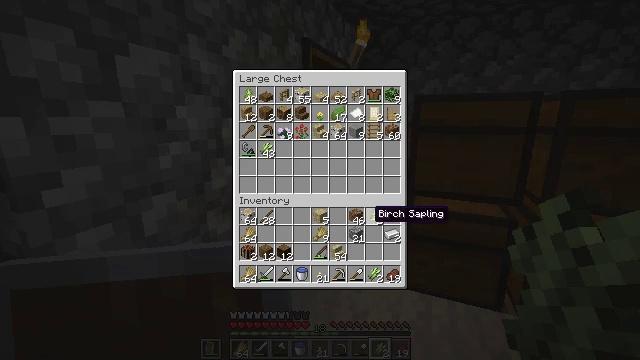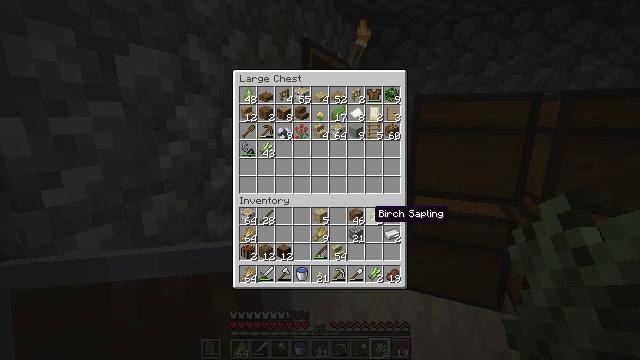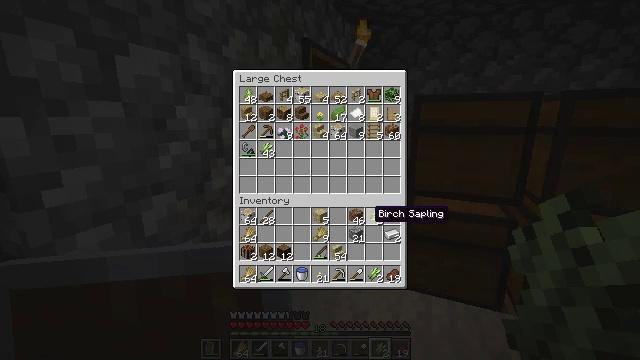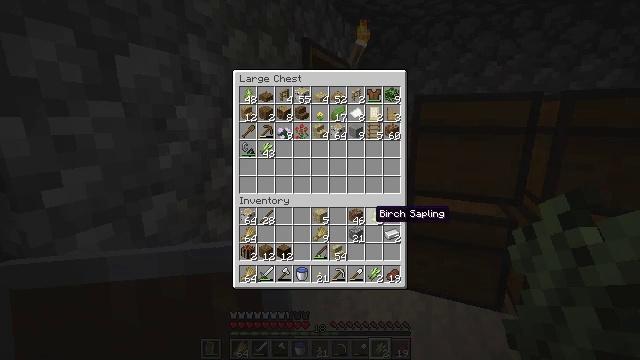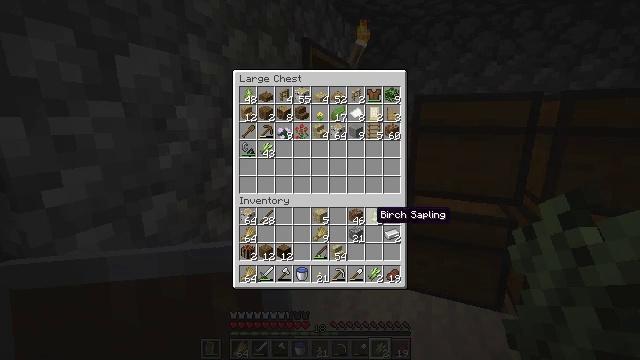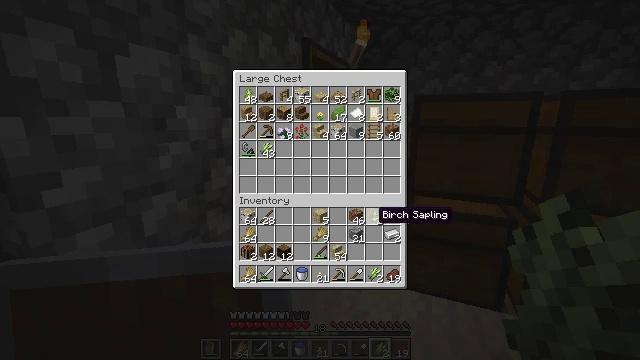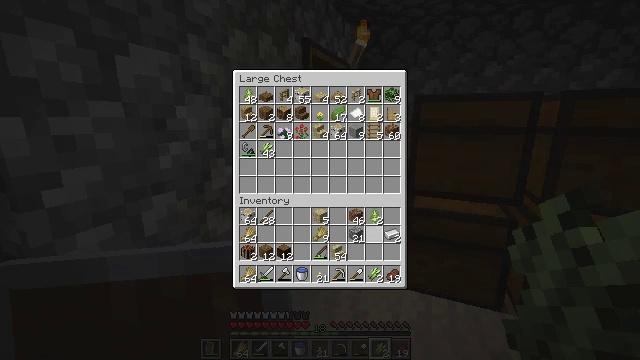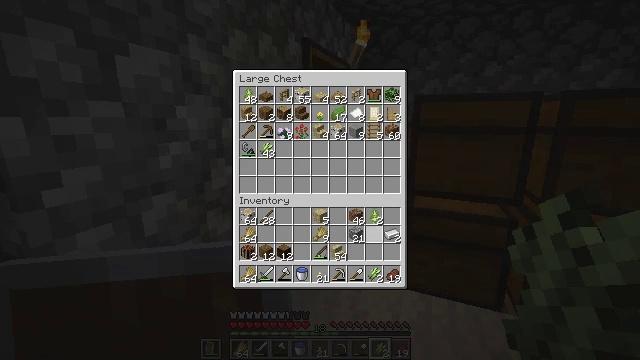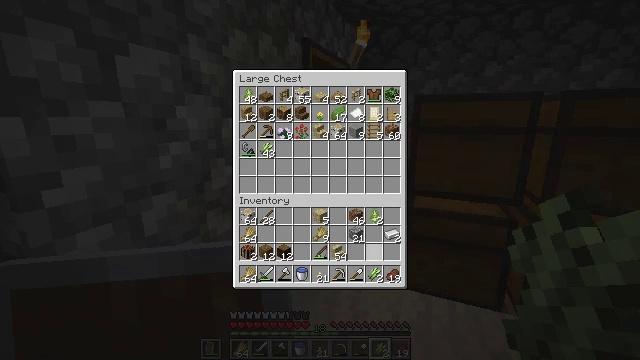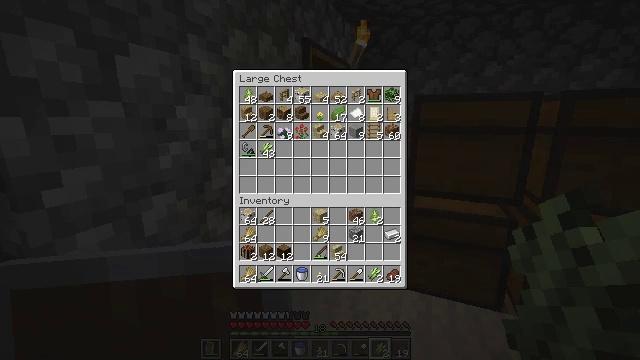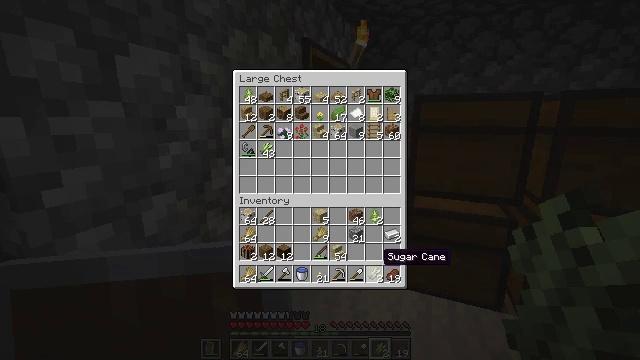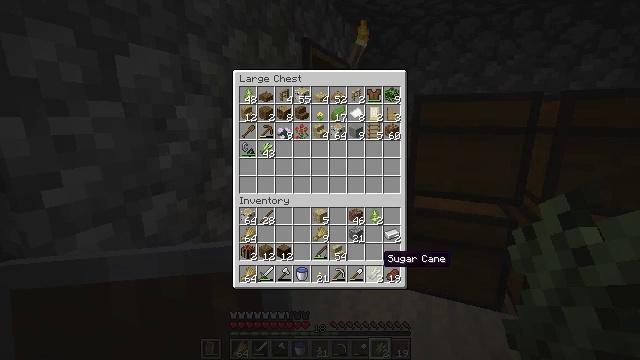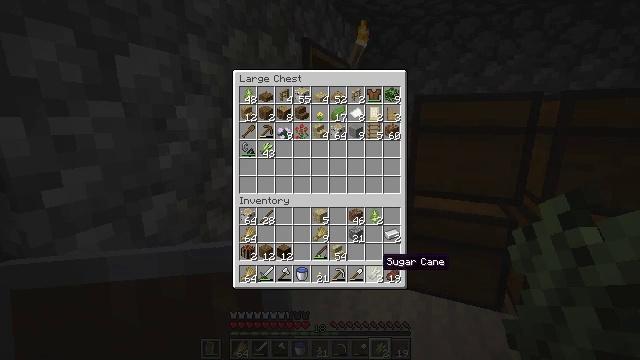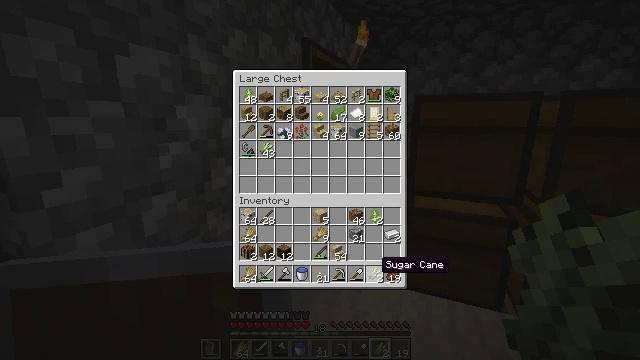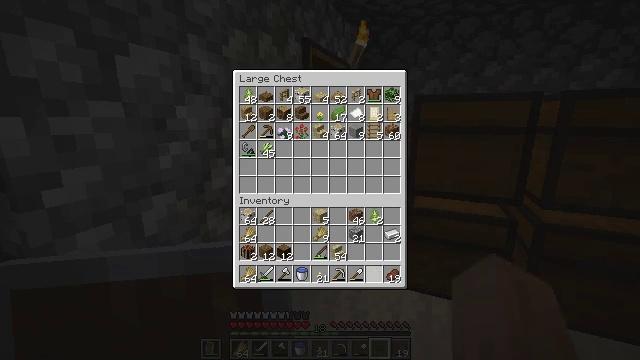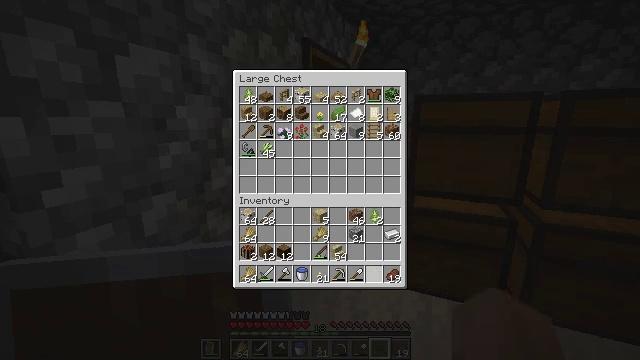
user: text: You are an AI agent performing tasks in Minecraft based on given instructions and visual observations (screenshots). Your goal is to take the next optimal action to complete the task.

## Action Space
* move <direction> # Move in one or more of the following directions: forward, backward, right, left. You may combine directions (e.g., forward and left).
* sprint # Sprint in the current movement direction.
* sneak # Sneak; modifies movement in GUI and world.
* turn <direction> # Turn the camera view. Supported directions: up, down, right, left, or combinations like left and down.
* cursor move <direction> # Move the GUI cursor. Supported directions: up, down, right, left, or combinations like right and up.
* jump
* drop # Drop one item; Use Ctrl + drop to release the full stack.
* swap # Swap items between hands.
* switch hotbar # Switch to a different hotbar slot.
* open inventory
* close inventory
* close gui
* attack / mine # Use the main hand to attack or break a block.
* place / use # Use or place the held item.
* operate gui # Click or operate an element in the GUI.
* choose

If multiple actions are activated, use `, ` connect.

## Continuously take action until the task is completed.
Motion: motion action
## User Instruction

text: Attack the oak fence gate to break it.
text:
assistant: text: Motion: sneak
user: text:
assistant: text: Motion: sneak
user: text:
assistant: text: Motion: sneak
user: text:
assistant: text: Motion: sneak
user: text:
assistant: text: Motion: sneak
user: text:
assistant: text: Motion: sneak
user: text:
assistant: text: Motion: sneak, cursor move down
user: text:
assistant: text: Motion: sneak, cursor move down
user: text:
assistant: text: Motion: sneak, cursor move down
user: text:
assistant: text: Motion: sneak
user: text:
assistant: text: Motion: sneak
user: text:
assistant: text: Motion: sneak
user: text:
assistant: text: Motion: sneak
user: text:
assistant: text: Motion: sneak, operate gui
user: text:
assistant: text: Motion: sneak, operate gui
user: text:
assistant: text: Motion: sneak
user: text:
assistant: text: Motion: sneak, cursor move up
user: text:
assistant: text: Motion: sneak, cursor move up
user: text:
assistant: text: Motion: sneak, cursor move up
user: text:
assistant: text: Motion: sneak
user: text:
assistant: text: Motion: sneak
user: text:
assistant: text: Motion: sneak
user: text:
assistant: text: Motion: sneak
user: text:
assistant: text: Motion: sneak
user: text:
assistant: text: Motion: sneak
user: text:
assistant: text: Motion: sneak
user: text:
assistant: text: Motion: sneak
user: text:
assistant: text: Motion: sneak
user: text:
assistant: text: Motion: sneak
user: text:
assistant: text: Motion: sneak